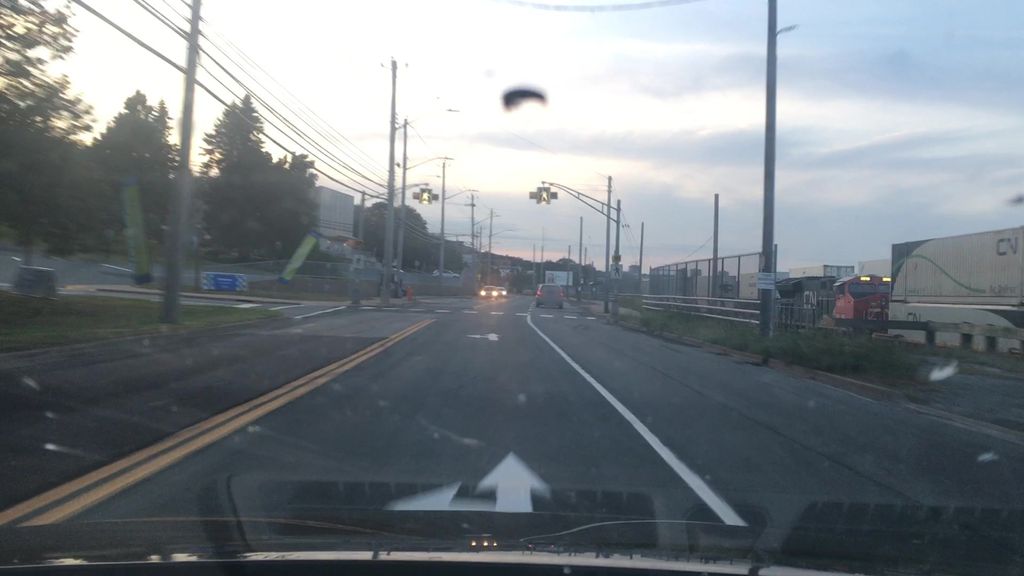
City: halifax